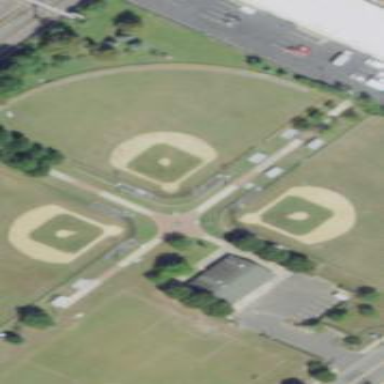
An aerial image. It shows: Baseball pitch for leisure and sports activities.